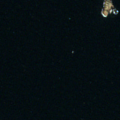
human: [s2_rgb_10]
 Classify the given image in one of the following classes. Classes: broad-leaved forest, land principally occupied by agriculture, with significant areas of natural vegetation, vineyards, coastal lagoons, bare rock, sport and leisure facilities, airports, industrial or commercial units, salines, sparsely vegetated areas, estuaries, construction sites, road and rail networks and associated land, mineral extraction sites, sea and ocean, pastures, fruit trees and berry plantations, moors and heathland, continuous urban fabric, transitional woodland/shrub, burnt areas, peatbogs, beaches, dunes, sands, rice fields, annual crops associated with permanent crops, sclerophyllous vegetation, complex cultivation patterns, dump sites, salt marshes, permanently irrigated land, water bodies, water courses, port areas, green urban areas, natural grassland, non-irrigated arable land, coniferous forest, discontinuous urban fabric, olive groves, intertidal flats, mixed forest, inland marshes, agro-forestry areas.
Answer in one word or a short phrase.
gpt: sea and ocean